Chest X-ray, PA view. Patient: 44 years old, sex F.
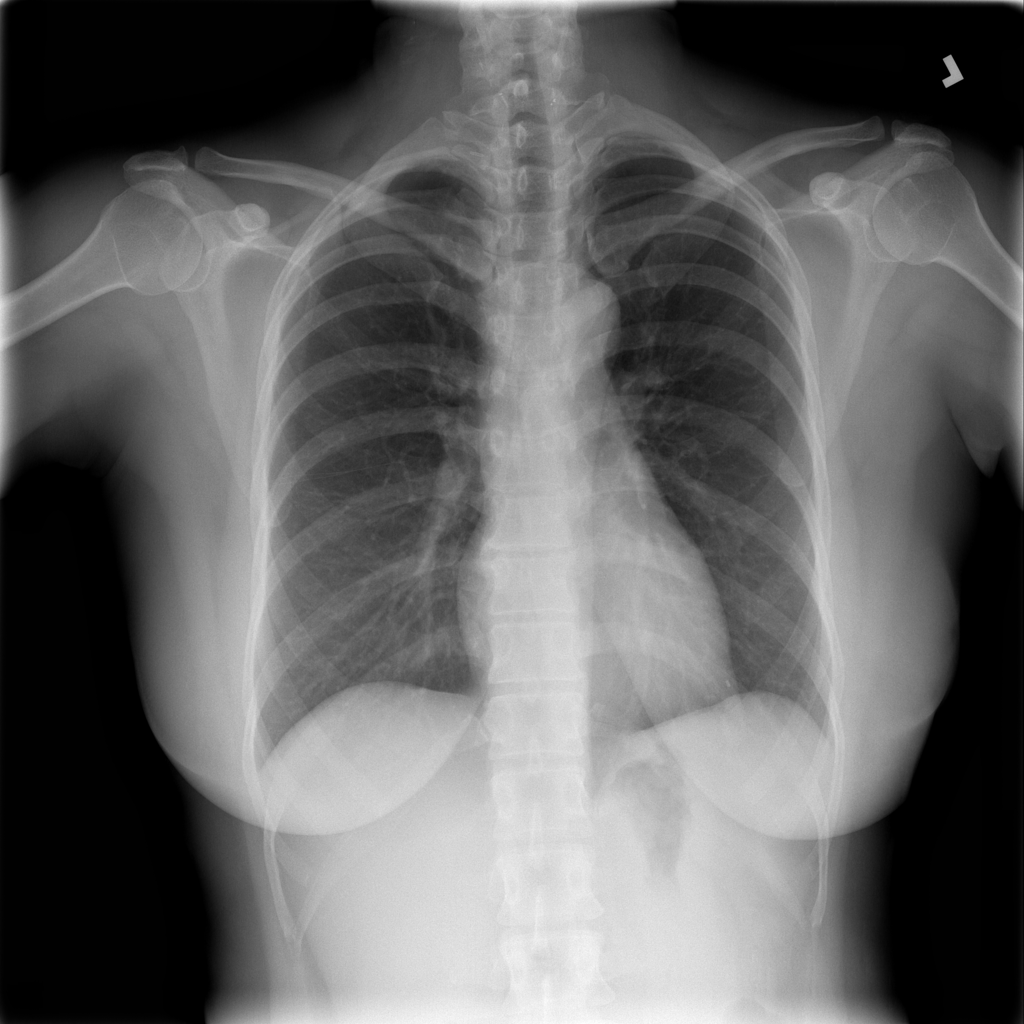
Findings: No Finding